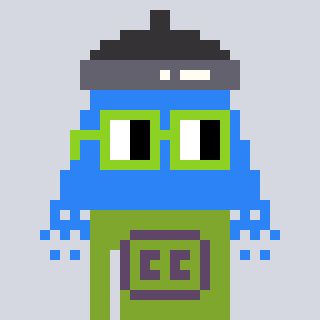
a pixel art character with square light green glasses, a shower-shaped head and a slimegreen-colored body on a cool background